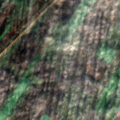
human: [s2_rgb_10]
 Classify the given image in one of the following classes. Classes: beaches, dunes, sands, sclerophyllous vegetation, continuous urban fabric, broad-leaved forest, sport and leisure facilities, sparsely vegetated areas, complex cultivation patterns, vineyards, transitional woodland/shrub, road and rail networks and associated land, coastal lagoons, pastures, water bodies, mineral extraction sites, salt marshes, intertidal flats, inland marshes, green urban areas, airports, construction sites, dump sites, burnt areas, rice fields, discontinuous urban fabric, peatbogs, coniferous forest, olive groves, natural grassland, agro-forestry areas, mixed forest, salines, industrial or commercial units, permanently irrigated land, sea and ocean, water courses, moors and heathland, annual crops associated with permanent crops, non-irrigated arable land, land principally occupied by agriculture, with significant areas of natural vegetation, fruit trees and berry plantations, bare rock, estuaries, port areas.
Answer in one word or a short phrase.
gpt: non-irrigated arable land